Chest X-ray:
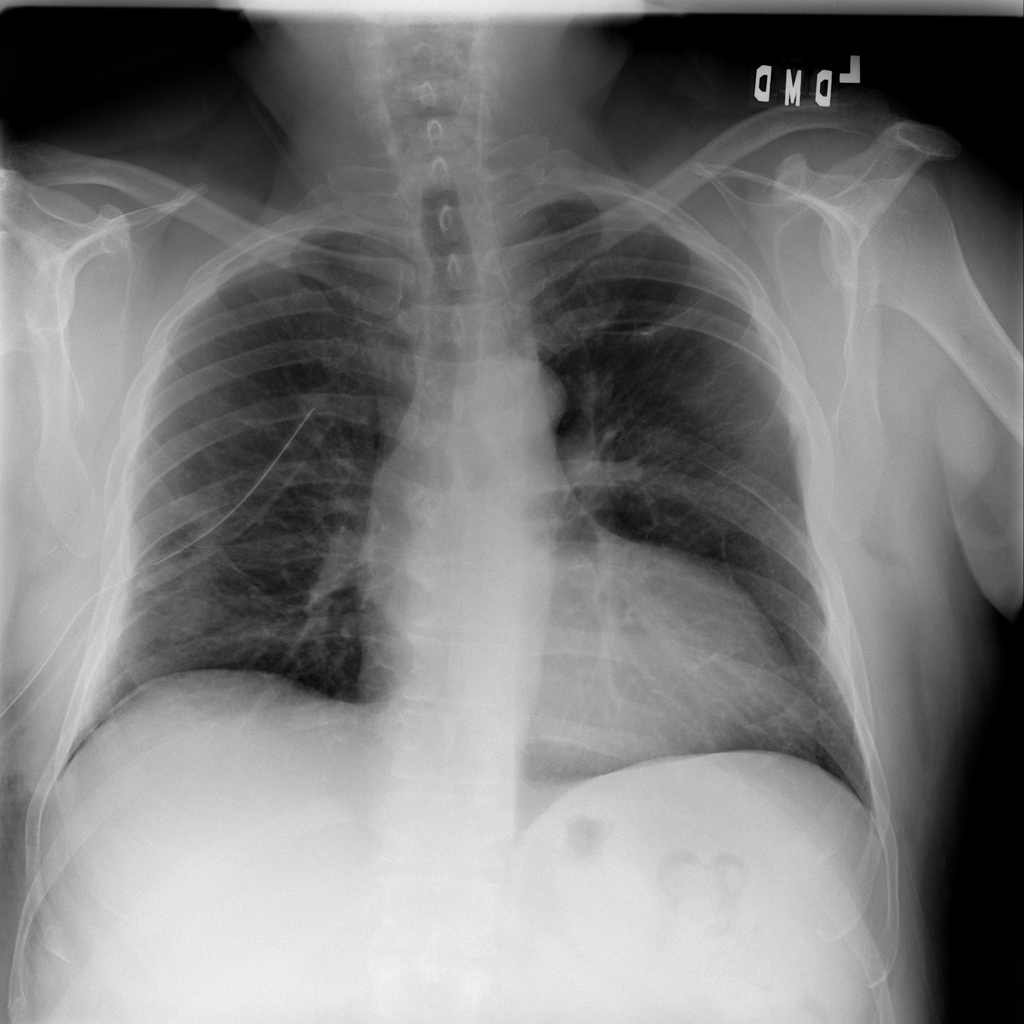
Findings: Fracture, Consolidation
No abnormal finding: no